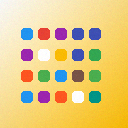
Screen state: on